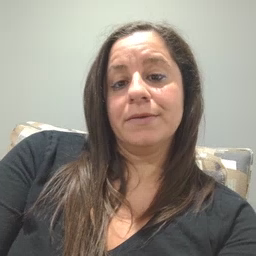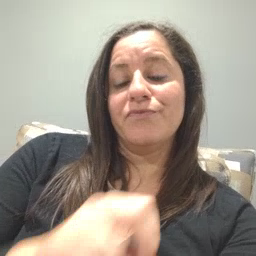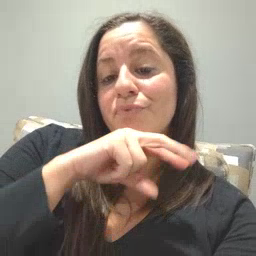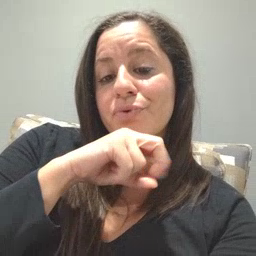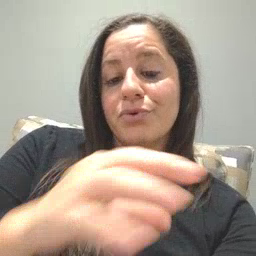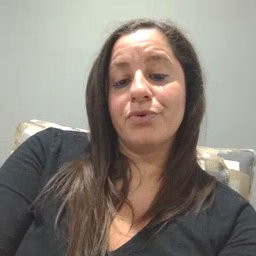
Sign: frog